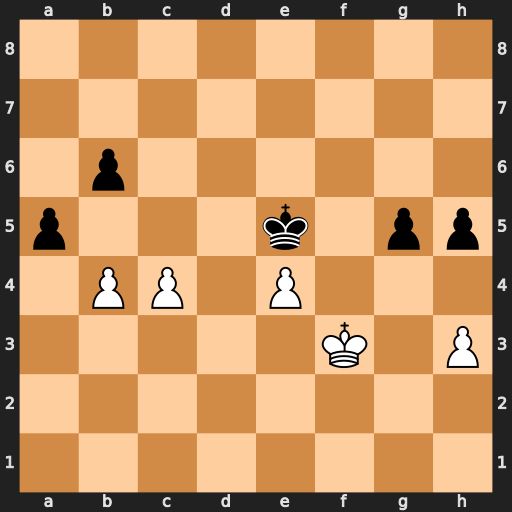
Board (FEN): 8/8/1p6/p3k1pp/1PP1P3/5K1P/8/8
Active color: w
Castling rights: -
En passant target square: -
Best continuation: c5 b5 bxa5 b4 a6 b3 a7 b2 a8=Q